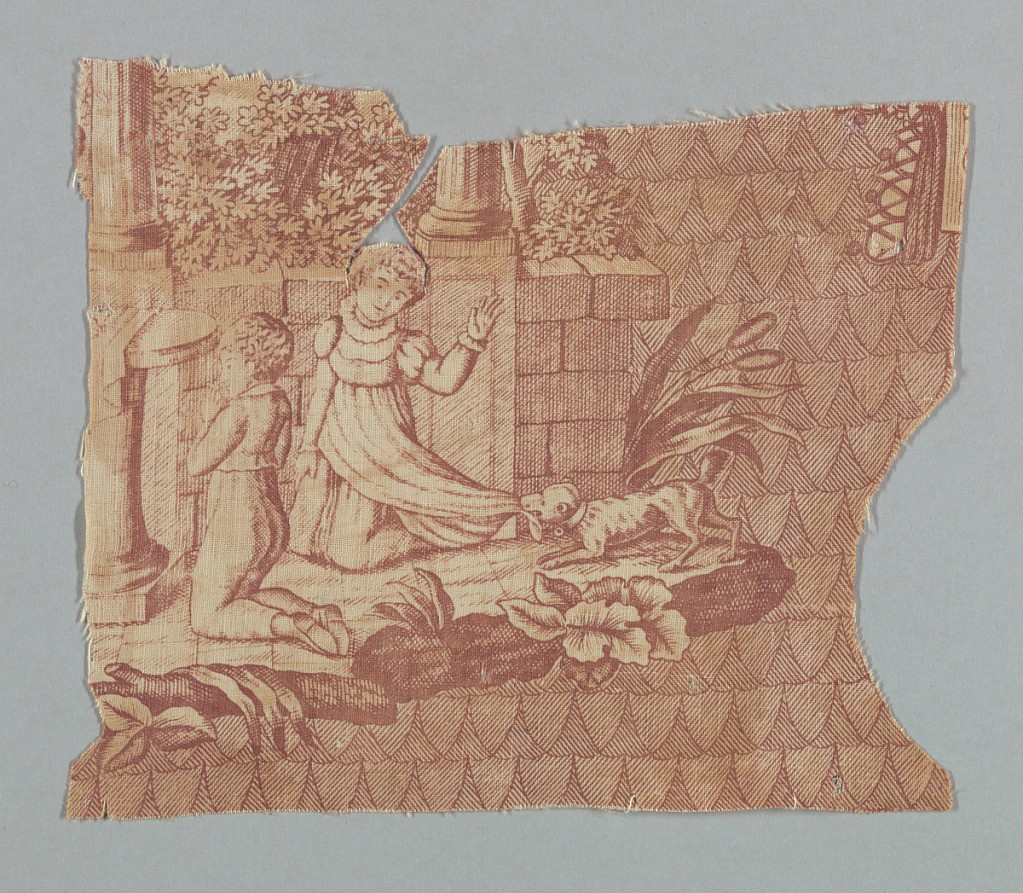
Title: Fragment
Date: ca. 1811
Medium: cotton Technique: printed on plain weave
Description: Irregularly shaped fragment shows a kneeling boy and girl. A small dog has the hem of the girl's dress in its mouth and is pulling it. The scene has a low stone wall with two stone columns and vegetation. In red on white.